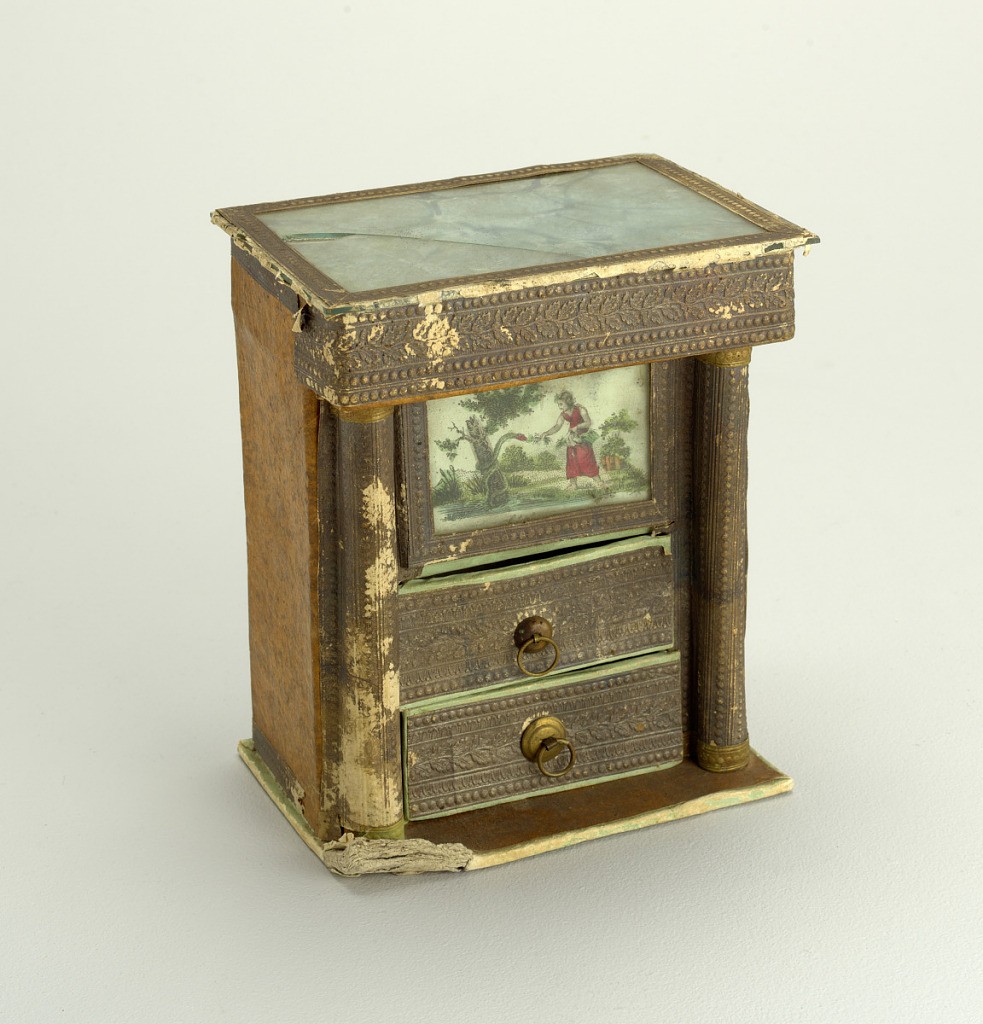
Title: secretary
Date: ca. 1820
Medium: paper, glass
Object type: Miniature
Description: Paper jewelry boxes with transfer printed front panel.